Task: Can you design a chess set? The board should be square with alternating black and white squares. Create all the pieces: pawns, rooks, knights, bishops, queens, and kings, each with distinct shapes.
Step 3431:
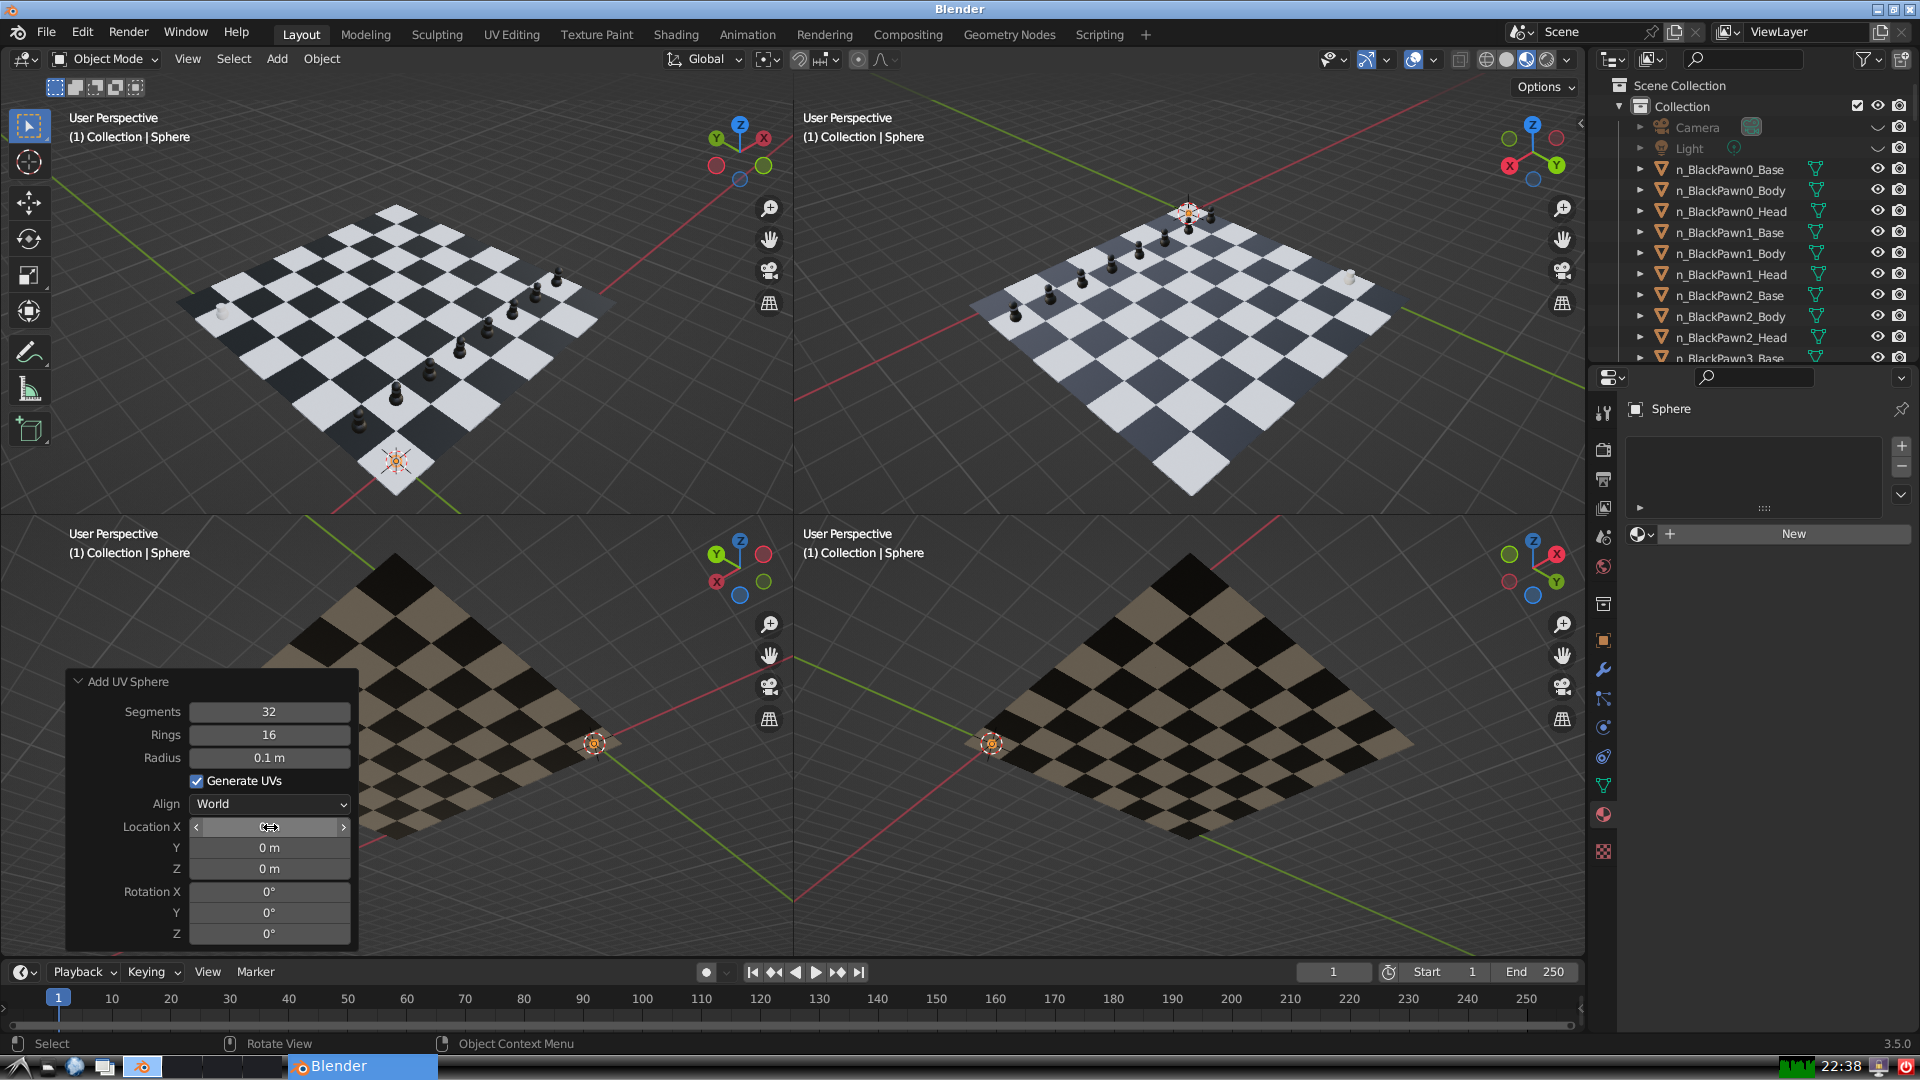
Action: click: no